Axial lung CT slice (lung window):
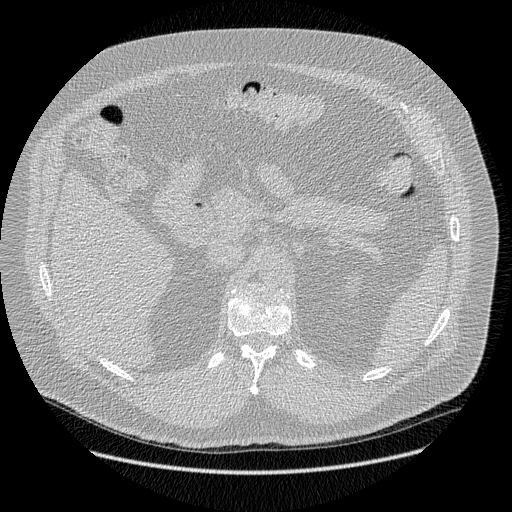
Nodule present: no